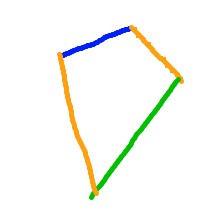
Shape: kite